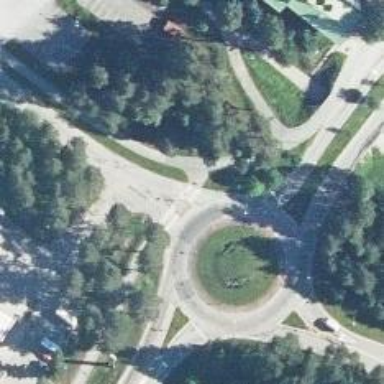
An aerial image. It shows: Cycleway with asphalt surface and zebra crossing.